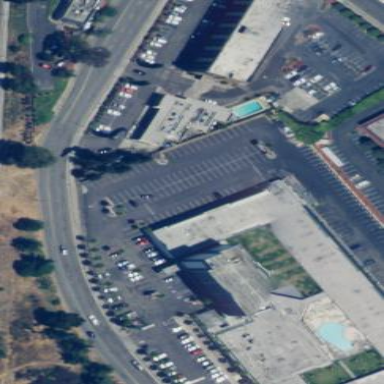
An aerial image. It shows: Hotel building.